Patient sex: F
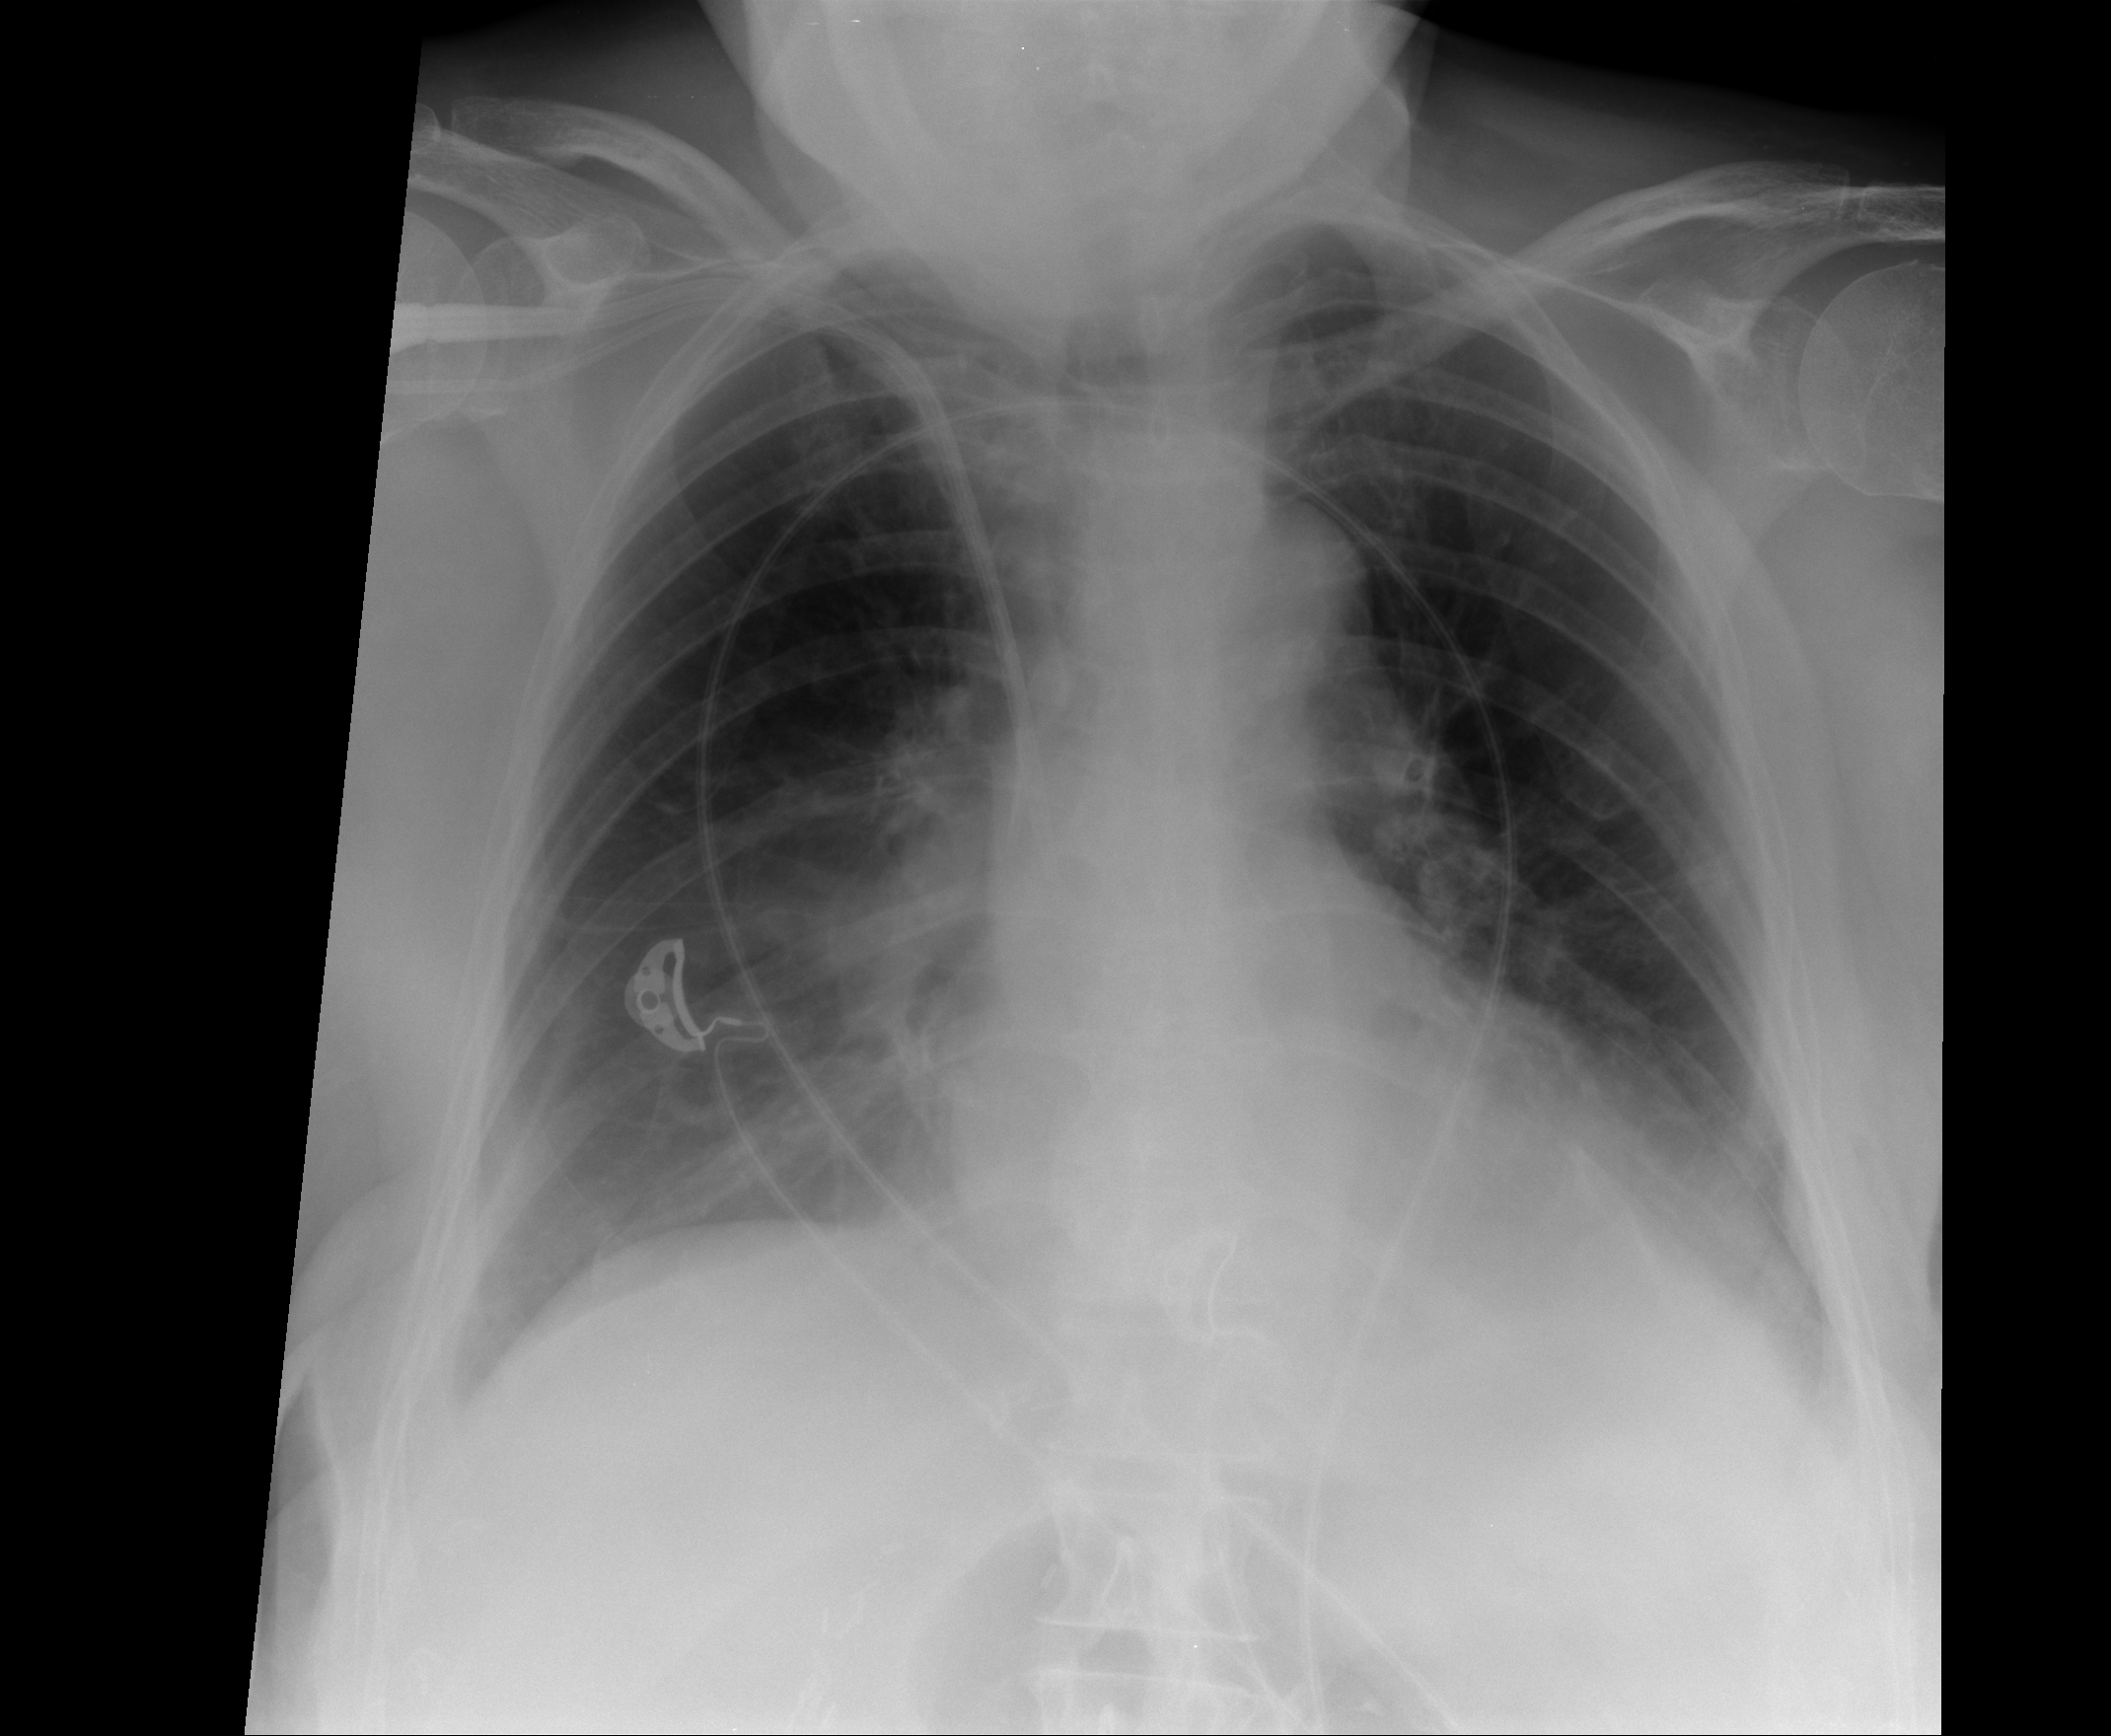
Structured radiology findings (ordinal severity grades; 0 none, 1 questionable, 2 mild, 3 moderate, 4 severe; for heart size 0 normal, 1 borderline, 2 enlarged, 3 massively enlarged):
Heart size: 0
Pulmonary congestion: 0
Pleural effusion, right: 2
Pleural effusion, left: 1
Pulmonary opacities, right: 0
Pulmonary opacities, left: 0
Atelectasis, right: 2
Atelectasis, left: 2